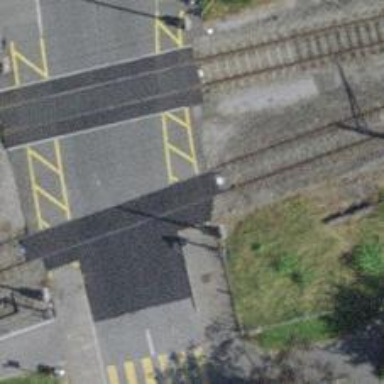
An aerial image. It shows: Railway crossing.